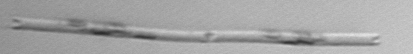
Label: Eucampia_morphytype1